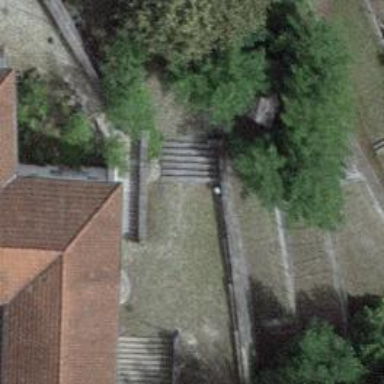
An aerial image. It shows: Set of steps made of unhewn cobblestone.